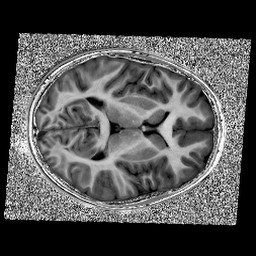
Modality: UNIT1
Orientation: axial
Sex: male
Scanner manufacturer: siemens
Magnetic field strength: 3 T
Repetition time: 5 s
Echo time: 0.00368 s